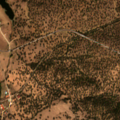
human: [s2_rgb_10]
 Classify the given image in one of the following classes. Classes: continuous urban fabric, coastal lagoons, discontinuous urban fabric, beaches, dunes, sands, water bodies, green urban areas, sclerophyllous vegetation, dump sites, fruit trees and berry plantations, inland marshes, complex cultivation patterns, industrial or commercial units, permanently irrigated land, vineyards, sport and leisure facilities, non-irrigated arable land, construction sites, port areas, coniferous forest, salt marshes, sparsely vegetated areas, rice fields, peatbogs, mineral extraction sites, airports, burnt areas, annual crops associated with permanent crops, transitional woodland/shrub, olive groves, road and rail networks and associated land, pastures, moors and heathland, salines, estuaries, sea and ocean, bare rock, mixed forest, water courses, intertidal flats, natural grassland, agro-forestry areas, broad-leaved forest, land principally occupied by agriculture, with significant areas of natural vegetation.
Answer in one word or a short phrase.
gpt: non-irrigated arable land, agro-forestry areas